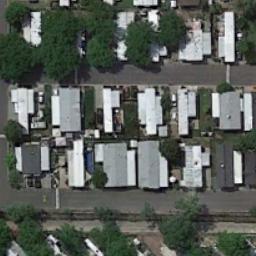
Label: residential